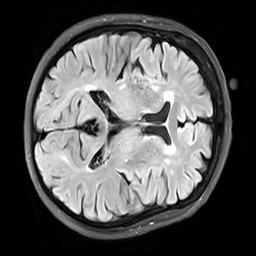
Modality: FLAIR
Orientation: axial
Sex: female
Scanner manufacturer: siemens
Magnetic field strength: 3 T
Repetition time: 10 s
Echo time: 0.09 s